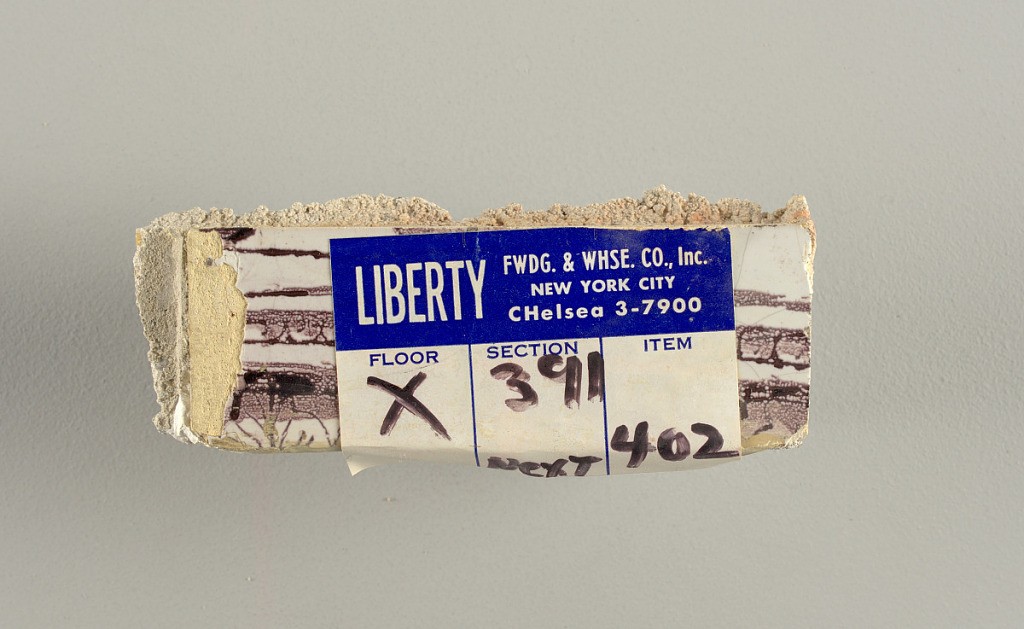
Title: Tile wall facing
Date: ca. 1725
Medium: Tin-glazed earthenware, underglaze
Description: Horizontal rectangle.  Thirty tiles wide and twenty-three tiles high with opening for fireplace eleven tiles wide and ten high.  Foliage arabesques disposed about three vertical axes from which are emphazised by urns at center and right, and at left by the figure of a standing woman carrying an infant on her arm and accompanied by two children.